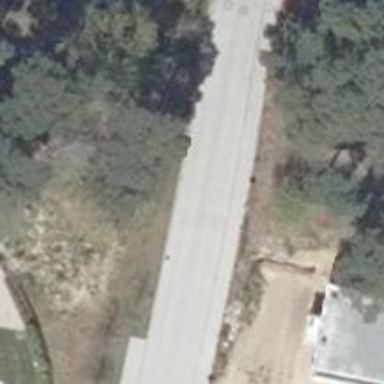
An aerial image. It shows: Residential road with sidewalk on the left side.